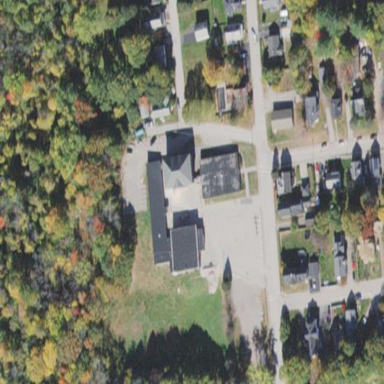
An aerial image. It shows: School building.